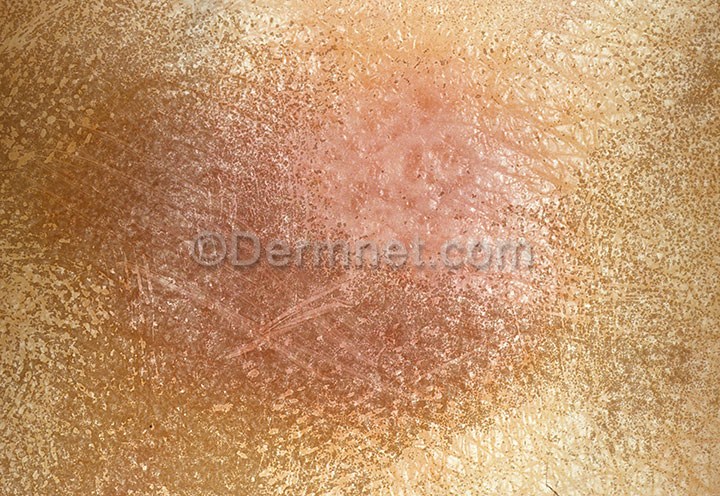
Disease: Nail Fungus and other Nail Disease